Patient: sex F, age 48
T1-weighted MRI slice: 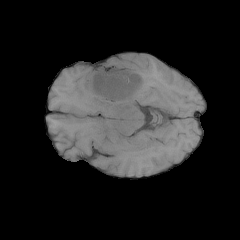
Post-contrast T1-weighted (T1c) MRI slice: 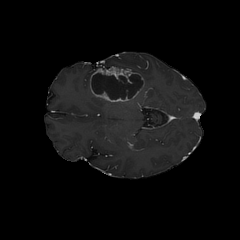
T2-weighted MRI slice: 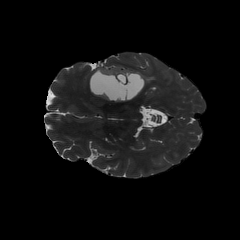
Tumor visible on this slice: yes
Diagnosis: Glioblastoma, IDH-wildtype
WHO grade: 4